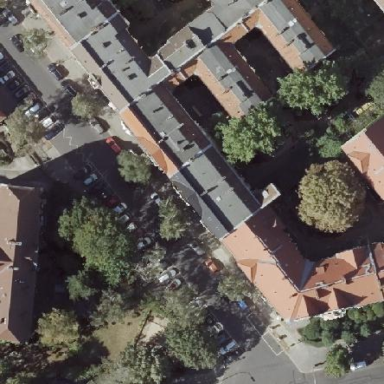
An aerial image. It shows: Image showing building with apartments.